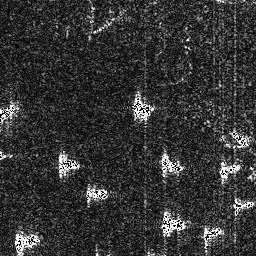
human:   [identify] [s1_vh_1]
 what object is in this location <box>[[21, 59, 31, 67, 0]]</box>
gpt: <ref>1 medium ship at the left</ref>

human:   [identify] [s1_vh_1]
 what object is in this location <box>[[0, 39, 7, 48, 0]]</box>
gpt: <ref>1 small ship at the left</ref>